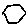
Label: hexagon